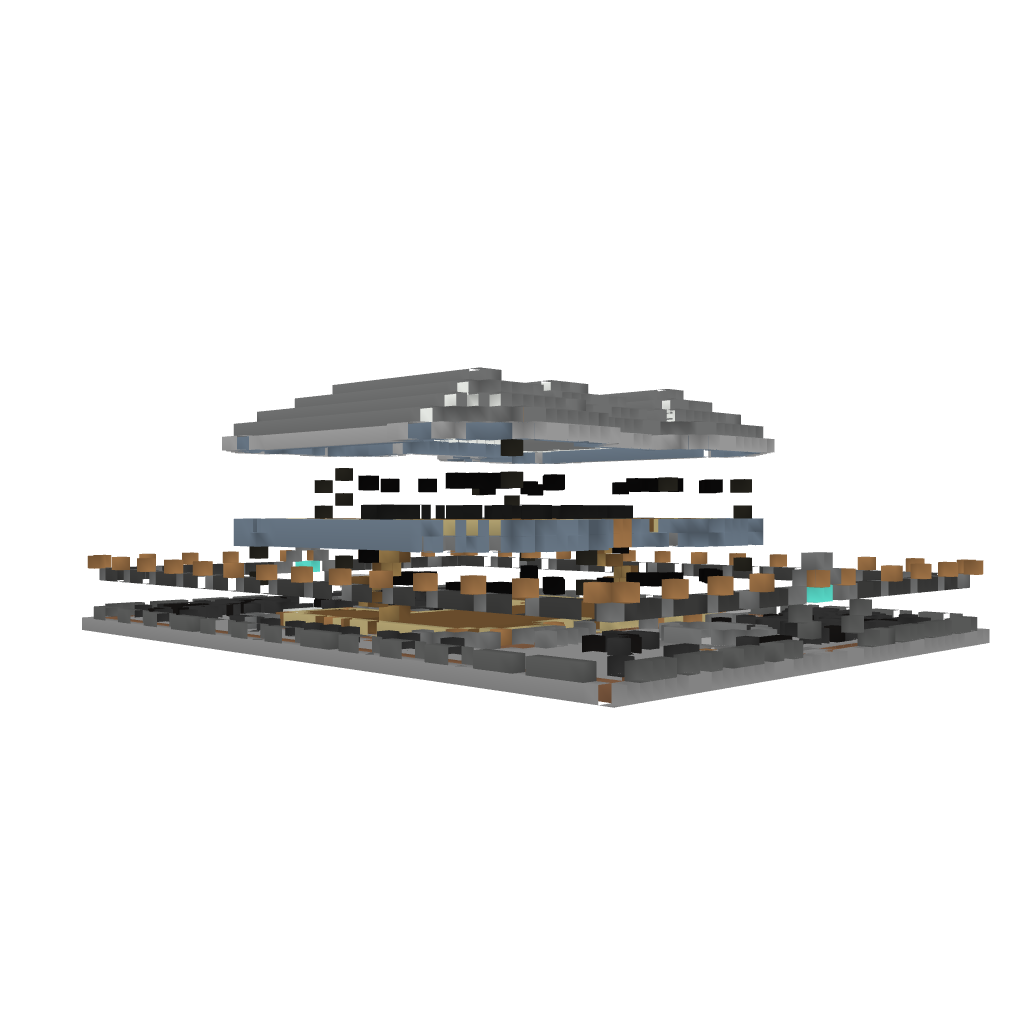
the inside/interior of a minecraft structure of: Fancy 2 Floor House